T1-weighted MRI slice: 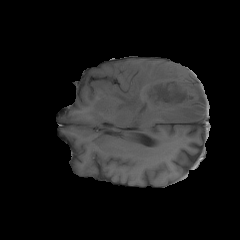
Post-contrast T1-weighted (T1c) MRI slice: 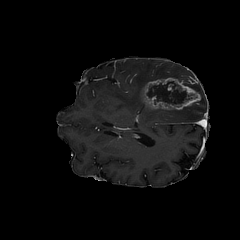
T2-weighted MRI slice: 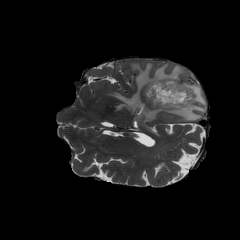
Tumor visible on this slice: yes